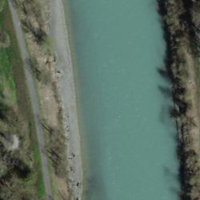
EUNIS habitat code: 15
Species observed at this site:
Acherontia atropos